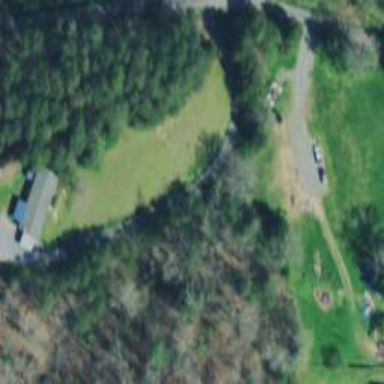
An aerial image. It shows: Driveway.